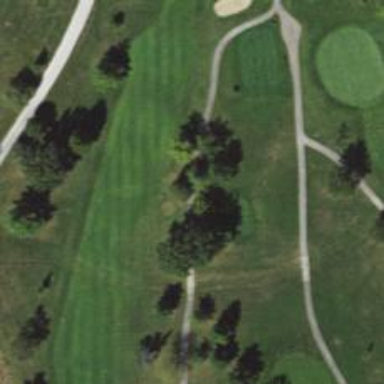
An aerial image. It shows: Service road used as golf cart path.